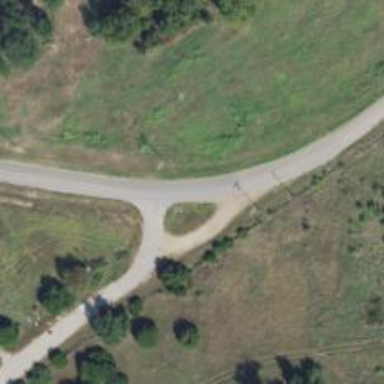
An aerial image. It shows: Road with stop sign.